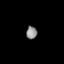
Tissue: lung
Cell type: Fibroblasts
Senescence score: 0.5864
Nuclear area (px): 136
Mean DAPI intensity: 139.331